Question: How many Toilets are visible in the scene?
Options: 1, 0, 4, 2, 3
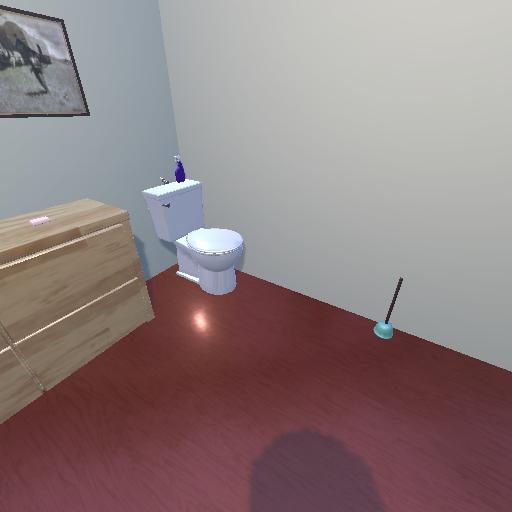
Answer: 1